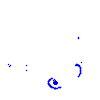
Particle: pion